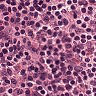
Metastatic tissue present: no